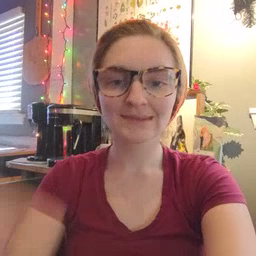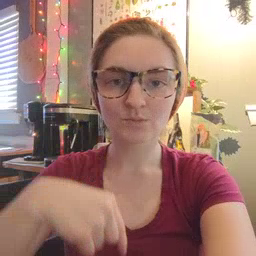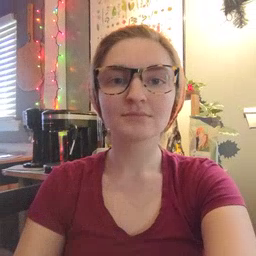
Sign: down